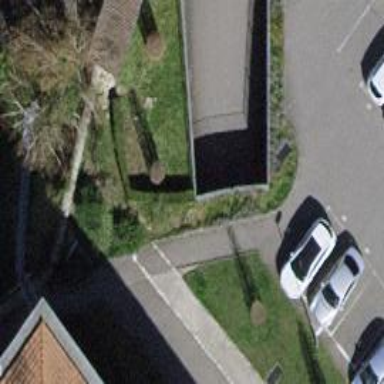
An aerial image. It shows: Parking entrance.